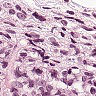
Metastatic tissue present: yes